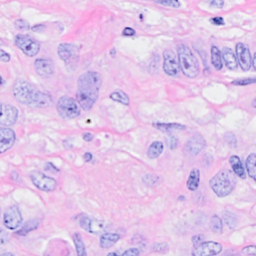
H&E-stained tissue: Breast